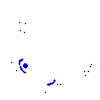
Particle: kaon